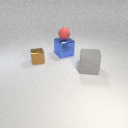
small brown metal cube to the left of large blue metal cube